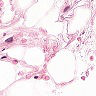
Metastatic tissue present: no